Question: > Implemented clear button for EditText according to <URL>. The
button is really small and it is very hard to get touched. How to make
button's touchable area bigger?

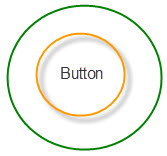
Answer: 1) You can use a touch delegate
<URL>
2) or put the button in a separate LinearLayout which wraps the content with the appropriate padding according to the size of the clickable area you want and set it clickable with the button inside as parameter.